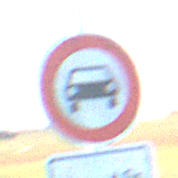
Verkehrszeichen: VerbotKraftwagen
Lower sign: ZeitangabenMitBeschraenkungAufWochentage8
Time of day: MorningAfternoon
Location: Outdoor (Nature)
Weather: Clear
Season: Winter
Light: Natural